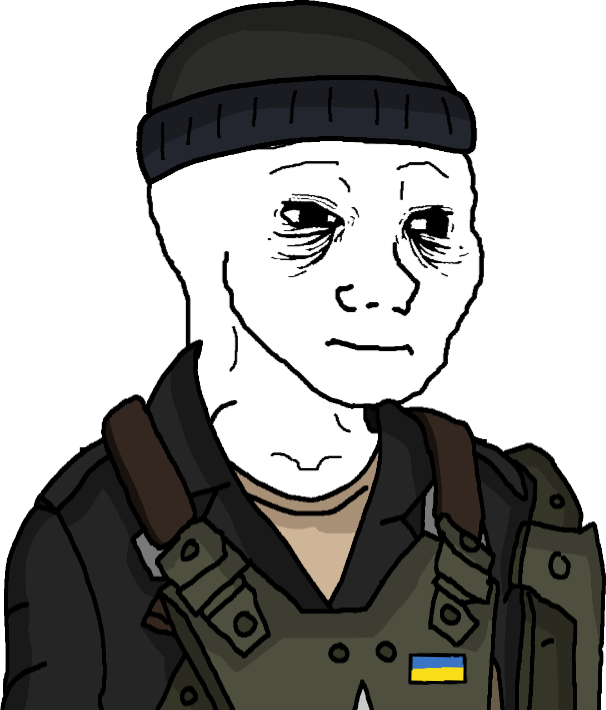
Label: 5_Doomer